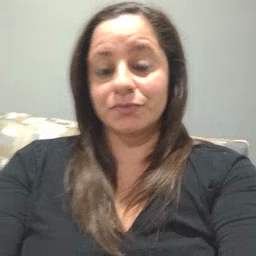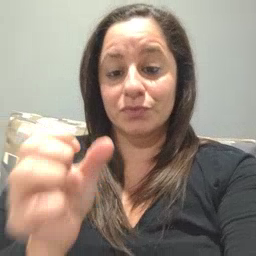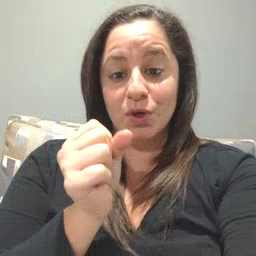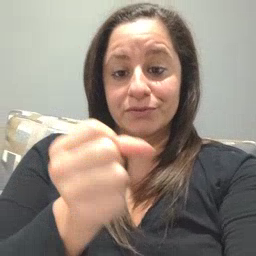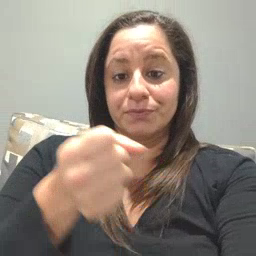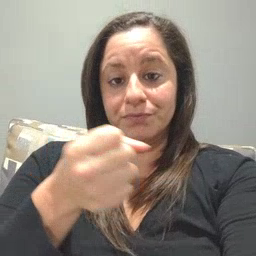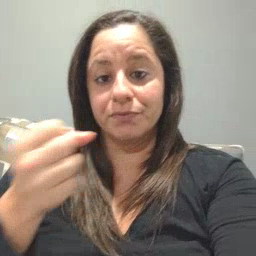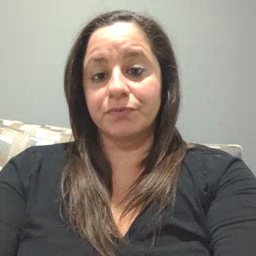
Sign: refrigerator